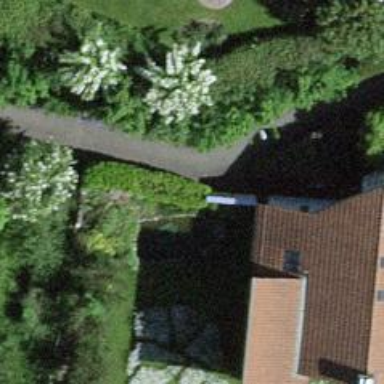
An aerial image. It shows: Paved footway.